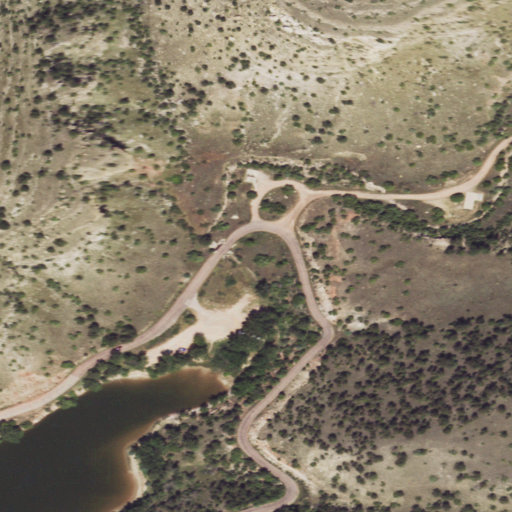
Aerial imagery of valley in Wyoming named Fish Canyon containing grassland, evergreen forest, shrub, open water, and low intensity development